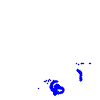
Particle: electron